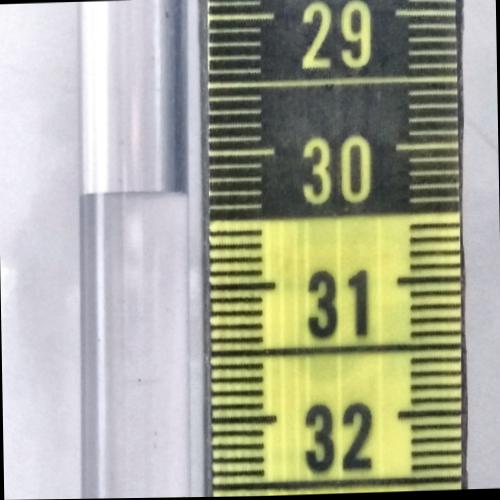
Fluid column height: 30.3 cm